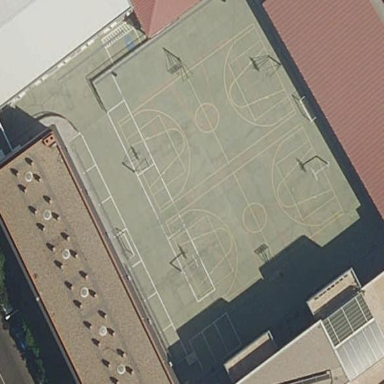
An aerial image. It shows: School.